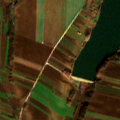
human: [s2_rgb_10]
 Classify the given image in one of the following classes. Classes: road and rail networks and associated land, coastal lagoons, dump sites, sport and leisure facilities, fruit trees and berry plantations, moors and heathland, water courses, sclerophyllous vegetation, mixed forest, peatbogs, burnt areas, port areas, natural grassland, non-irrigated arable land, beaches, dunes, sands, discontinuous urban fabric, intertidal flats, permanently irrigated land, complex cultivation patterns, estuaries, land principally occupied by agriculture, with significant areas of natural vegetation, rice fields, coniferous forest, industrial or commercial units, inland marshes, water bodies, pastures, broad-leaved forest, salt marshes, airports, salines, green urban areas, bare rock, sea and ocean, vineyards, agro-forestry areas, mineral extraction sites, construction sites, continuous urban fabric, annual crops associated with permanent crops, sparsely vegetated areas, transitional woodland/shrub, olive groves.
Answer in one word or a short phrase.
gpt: non-irrigated arable land, land principally occupied by agriculture, with significant areas of natural vegetation, water bodies